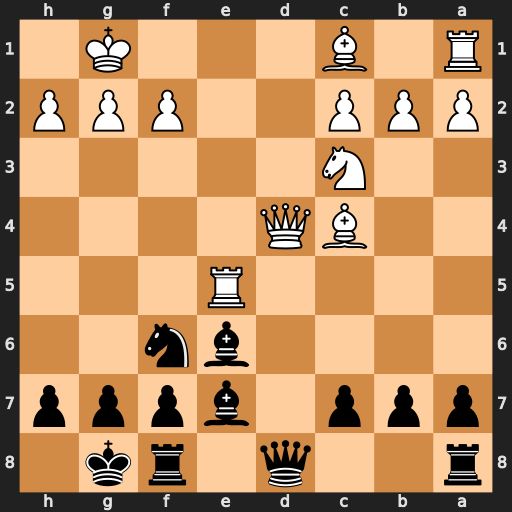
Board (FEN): r2q1rk1/ppp1bppp/4bn2/4R3/2BQ4/2N5/PPP2PPP/R1B3K1
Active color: b
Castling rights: -
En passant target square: -
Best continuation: Qxd4